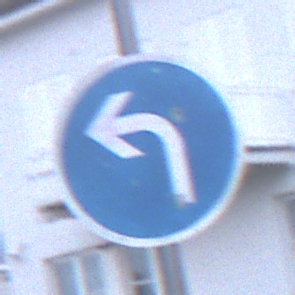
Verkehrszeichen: VorgeschriebeneFahrtrichtungLinks
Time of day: SunriseSunset
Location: Outdoor (Urban)
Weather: PartlyCloudy
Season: NotSpecified
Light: Natural